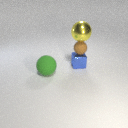
small brown rubber sphere below large yellow metal sphere